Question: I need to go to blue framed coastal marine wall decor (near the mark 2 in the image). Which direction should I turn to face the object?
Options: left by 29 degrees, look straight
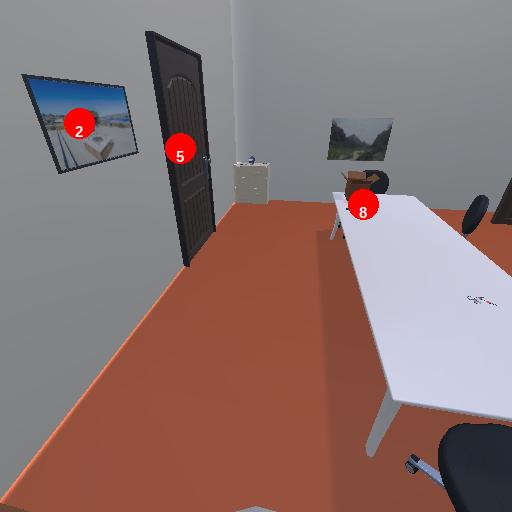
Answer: left by 29 degrees